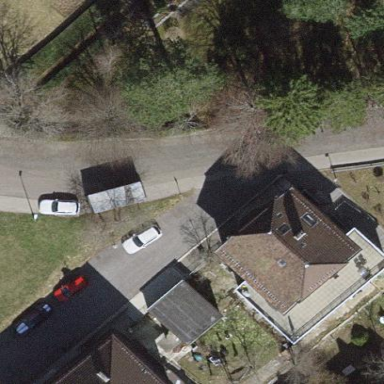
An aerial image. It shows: Hipped roof on residential building.